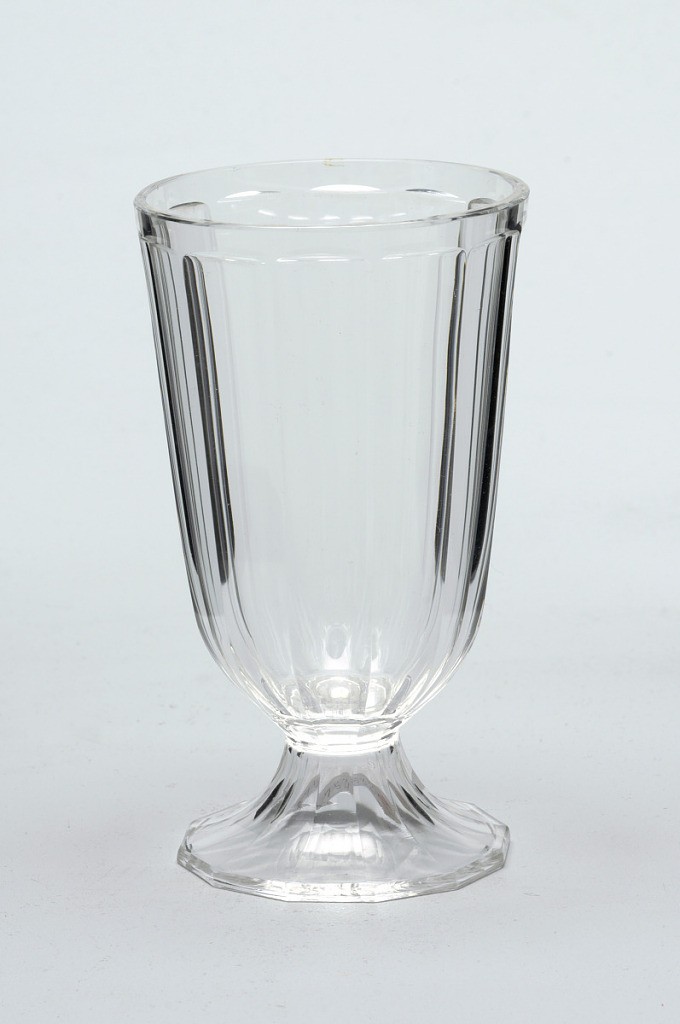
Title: No. 98
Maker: Ludwig Lobmeyr, Austrian, 1829 - 1917
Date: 1865
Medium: Mouth-blown crystal, faceted cut and polished
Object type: Water glass
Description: Mouth-blown crystal water glass, elaborately facet-cut and polished, with precisely planned bubble in the stem.